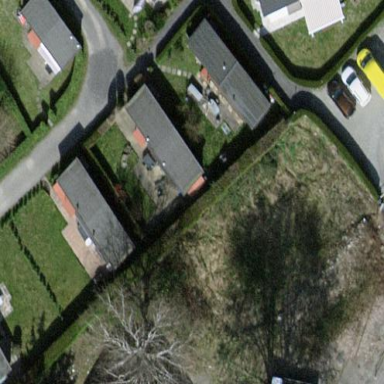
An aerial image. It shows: Static caravan building.